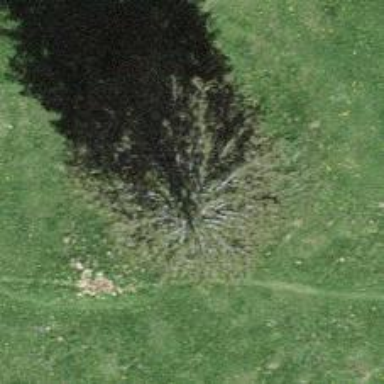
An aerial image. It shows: Single tag "natural: tree."